Field crop: maize
Growth stage: 1
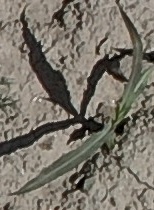
Species: sorghum